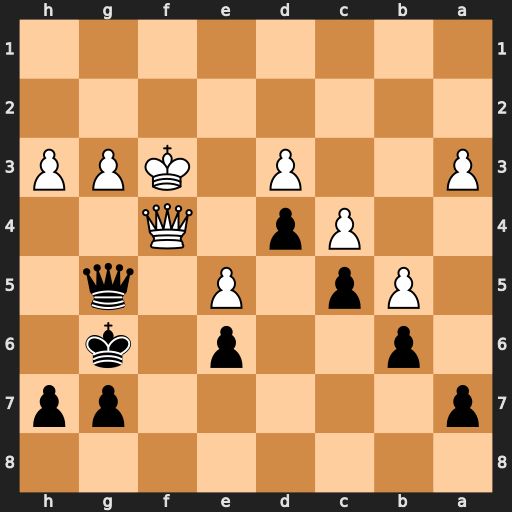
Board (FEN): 8/p5pp/1p2p1k1/1Pp1P1q1/2Pp1Q2/P2P1KPP/8/8
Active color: b
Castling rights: -
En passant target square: -
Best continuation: Qf5 Qxf5+ Kxf5 g4+ Kxe5